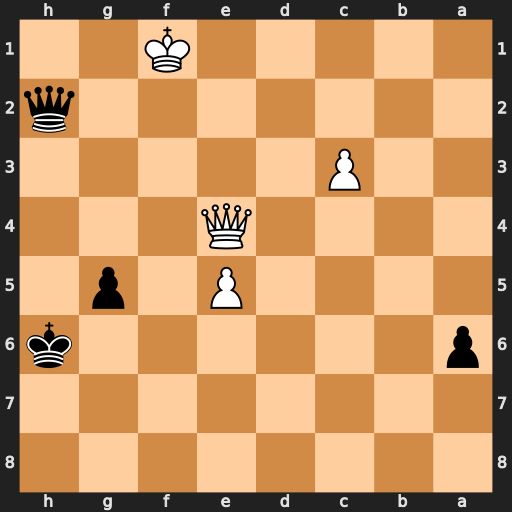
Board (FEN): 8/8/p6k/4P1p1/4Q3/2P5/7q/5K2
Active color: b
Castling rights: -
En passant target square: -
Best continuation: Qf4+ Qxf4 gxf4